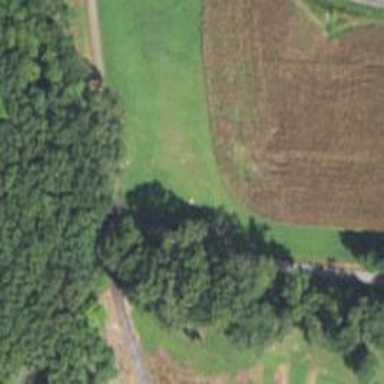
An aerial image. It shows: Disc golf course for leisure activity.